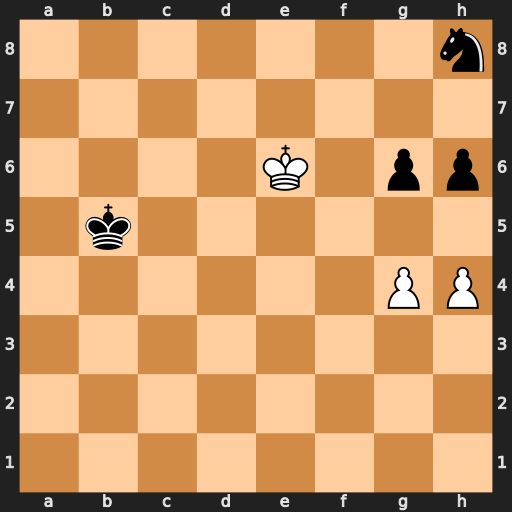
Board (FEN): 7n/8/4K1pp/1k6/6PP/8/8/8
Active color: w
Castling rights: -
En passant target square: -
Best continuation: Kf6 Kc6 Kg7 g5 h5